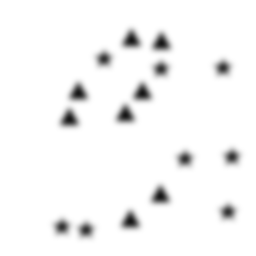
Squares: 0
Triangles: 8
Stars: 8
Total shapes: 16